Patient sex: M
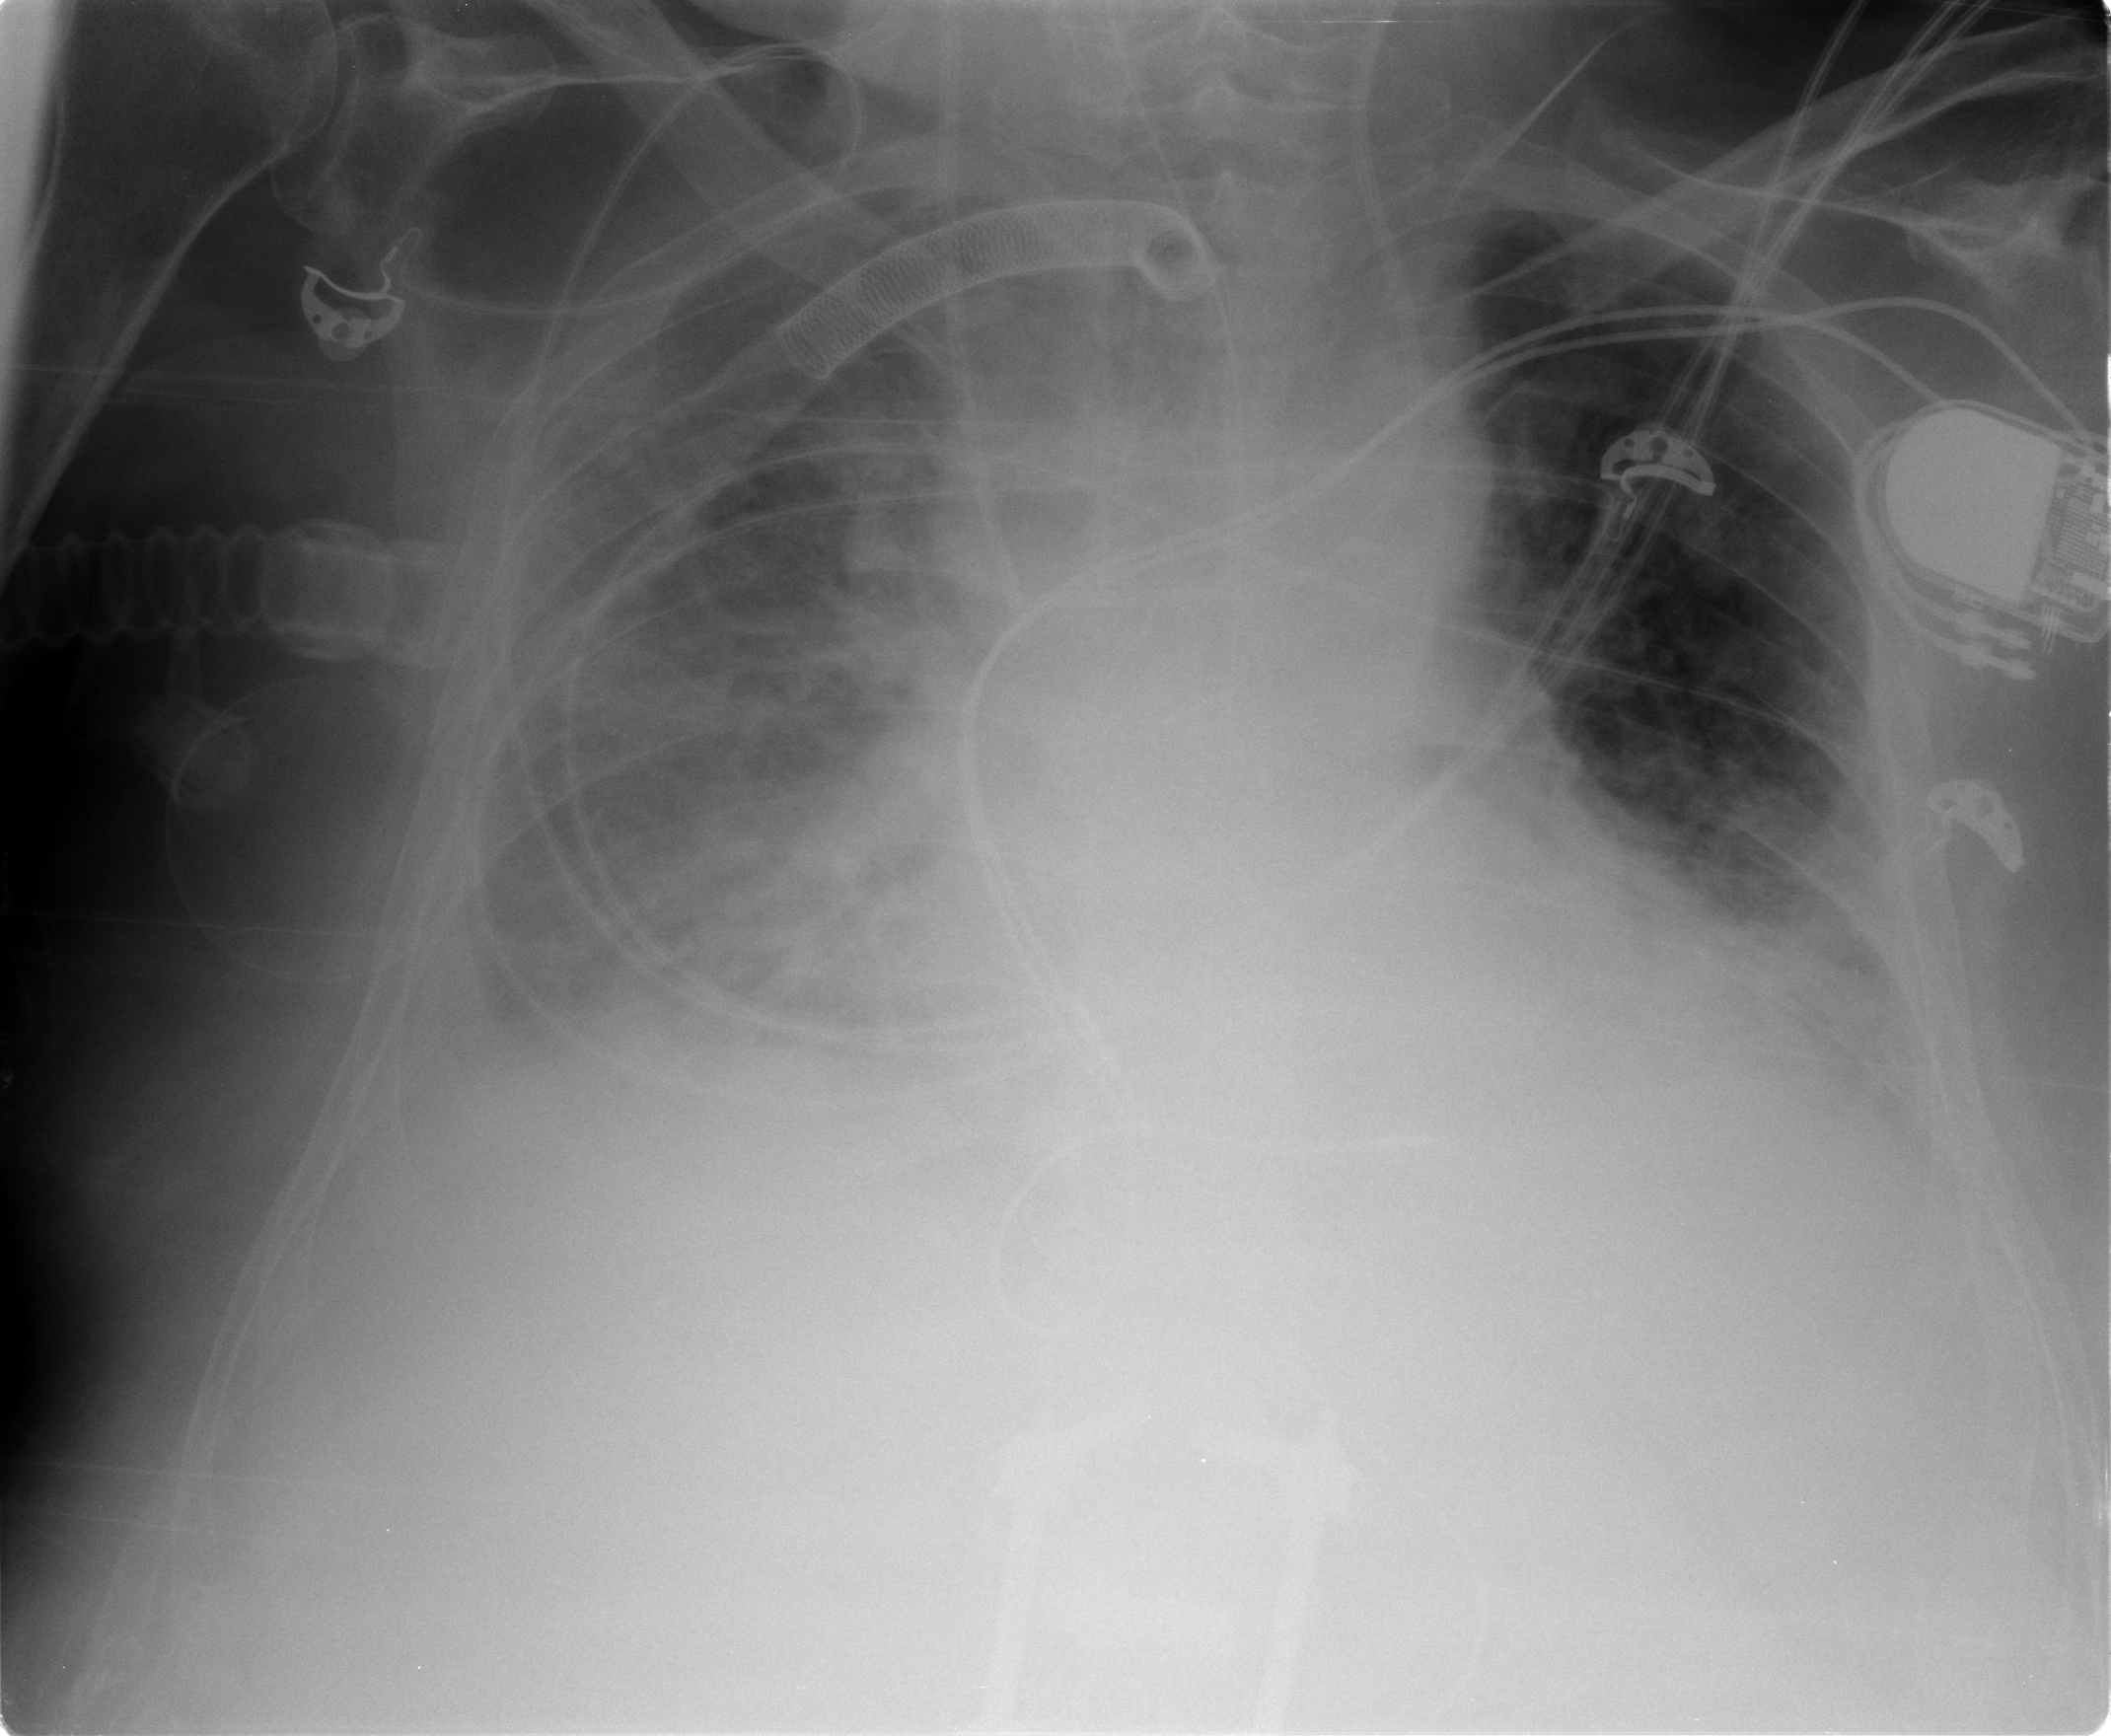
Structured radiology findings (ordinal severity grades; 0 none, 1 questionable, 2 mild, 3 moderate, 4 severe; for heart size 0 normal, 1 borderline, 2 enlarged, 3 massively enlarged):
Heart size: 2
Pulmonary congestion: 3
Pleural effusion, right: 2
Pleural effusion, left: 2
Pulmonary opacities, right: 3
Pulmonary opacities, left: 3
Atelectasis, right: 2
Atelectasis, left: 2